Interaction volume radius: 5 \u00c5
Interaction volume height: 25 \u00c5
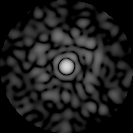
Disorder parameter: 0.7747